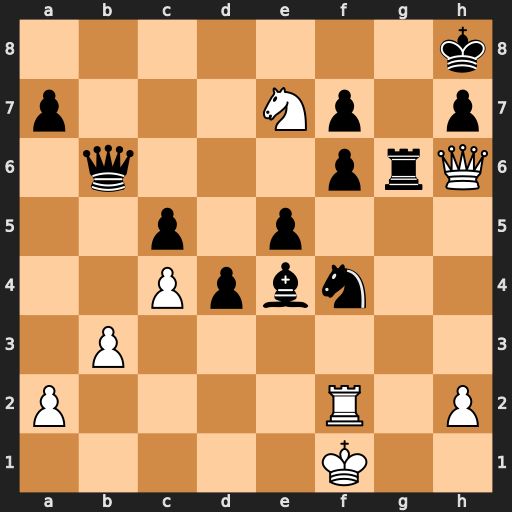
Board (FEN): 7k/p3Np1p/1q3prQ/2p1p3/2Ppbn2/1P6/P4R1P/5K2
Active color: w
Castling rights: -
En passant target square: -
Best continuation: Qf8+ Rg8 Qxg8#